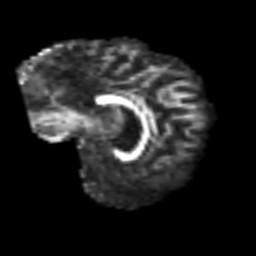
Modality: FA
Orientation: sagittal
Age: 40
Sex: female
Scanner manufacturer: siemens
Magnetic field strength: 3 T
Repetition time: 6.1 s
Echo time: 0.101 s